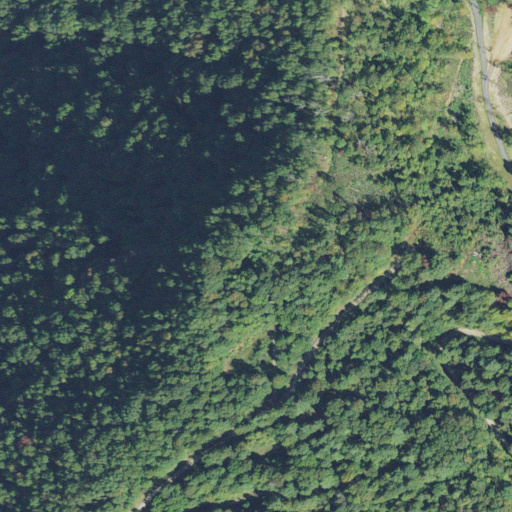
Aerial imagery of mountain in North Carolina named Round Top containing deciduous forest, mixed forest, and grassland